Question: Selected location?
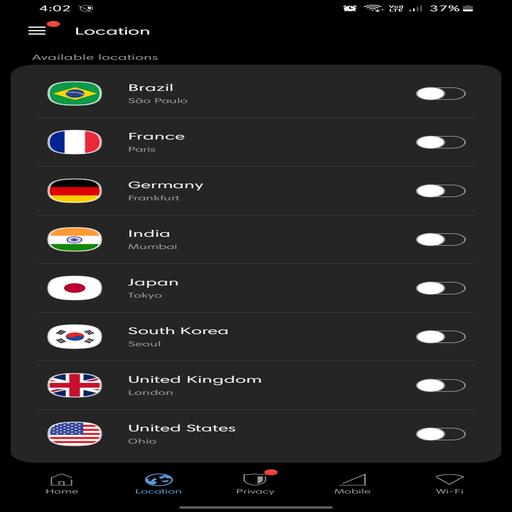